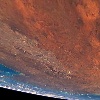
Label: land